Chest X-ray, PA view. Patient: 52 years old, sex M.
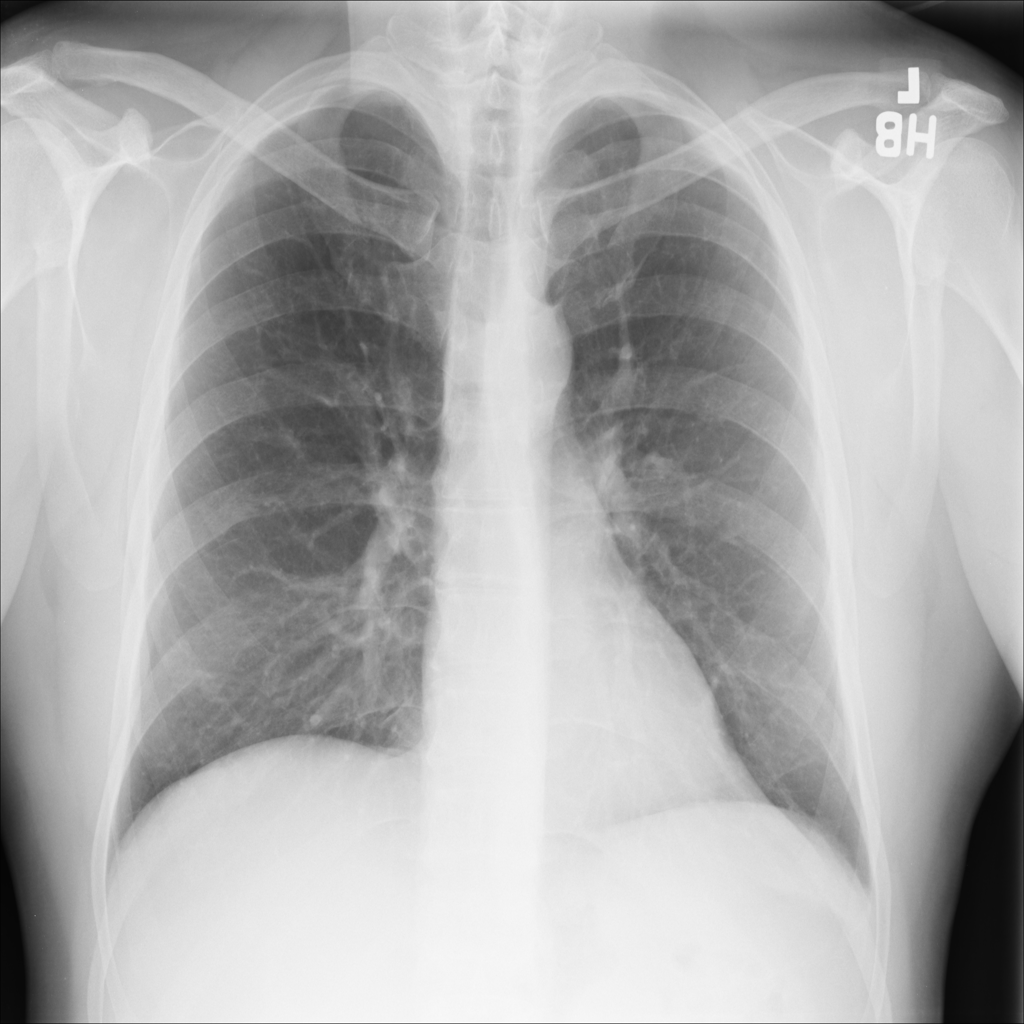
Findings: No Finding